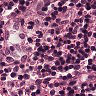
Metastatic tissue present: no